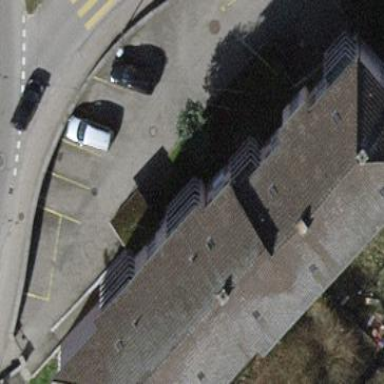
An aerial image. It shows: Peachpuff-colored apartment building with hipped roof made of roof tiles in slategray color. The roof is oriented along the building.